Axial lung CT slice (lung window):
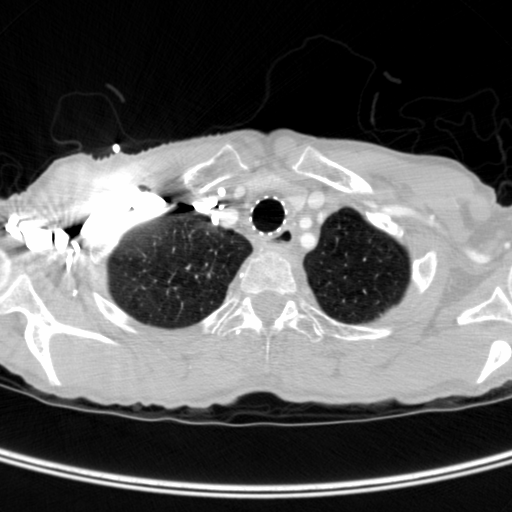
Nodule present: no